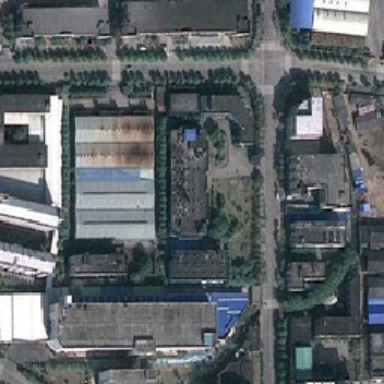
Neet industrial workshop complete industrial system .